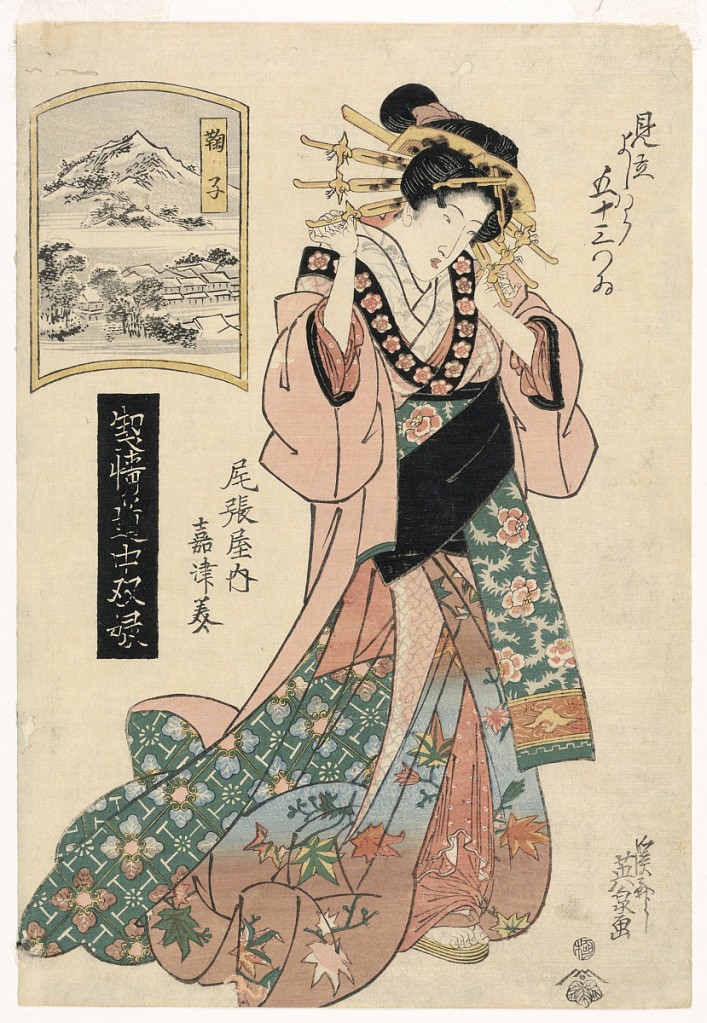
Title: Mariko, from the series, "The Highest Ranking Geisha's Journey"
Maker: Keisei Eisen, Japanese, 1790 – 1848
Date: ca. 1830
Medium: Woodblock print in colored ink on paper
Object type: Print
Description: Covered from head to toe is this well-dressed woman facing the viewer but looking downward sheepishly. Combs fill her hair, which signals her high ranked status as a courtesan. Each of her kimono layers is decorated with various floral motifs. The pink and green variations highlight the autumn maple leaves, which decorate the lower half of her garment. Above her is a window into a cold winter scene. The city and mountain peaks are covered with snow. Circumventing the figure contains various groupings of calligraphy.